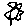
Label: flower